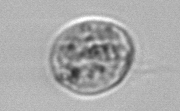
Label: Amoeba